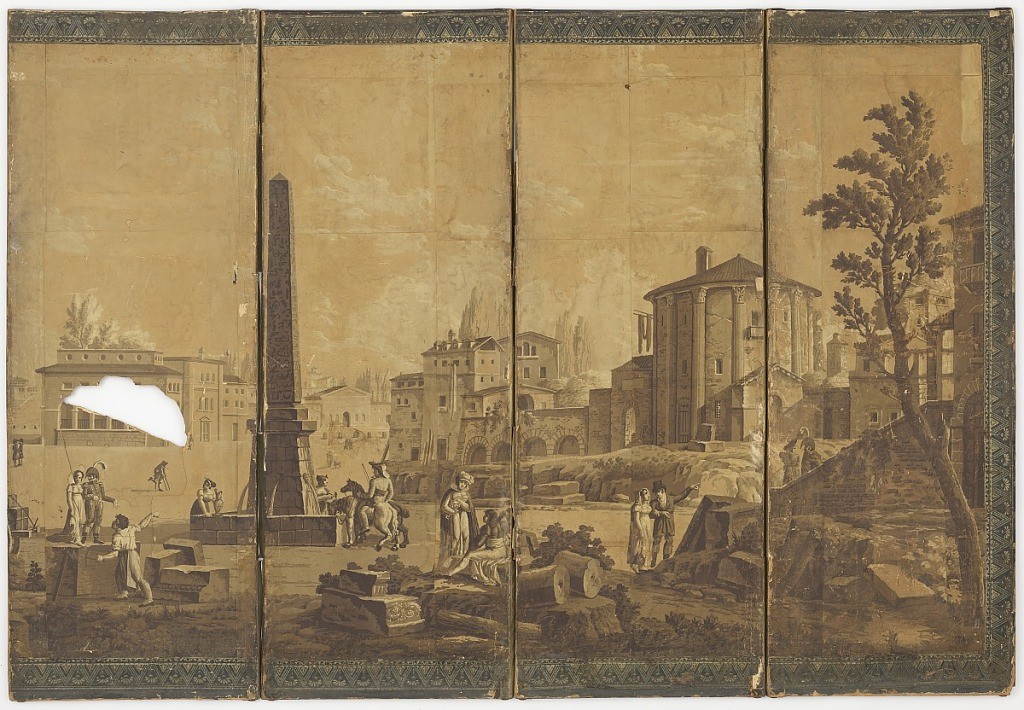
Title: Campagne Romaine
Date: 1830–1842
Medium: Block printed on handmade paper, wood frame
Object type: Scenic - panel
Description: Four fold screen covered with well-known scenic wallpaper "Venetian Scenes". A market square with obelisk and Italianate buildings in various states of preservation, with figures in uniform and Empire dress. A narrow blue figured border at top and bottom and at the outer edge of extreme right hand panel. Printed in sepia.